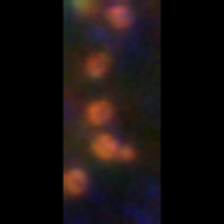
Taxon: Phaeocystis
Group: Other